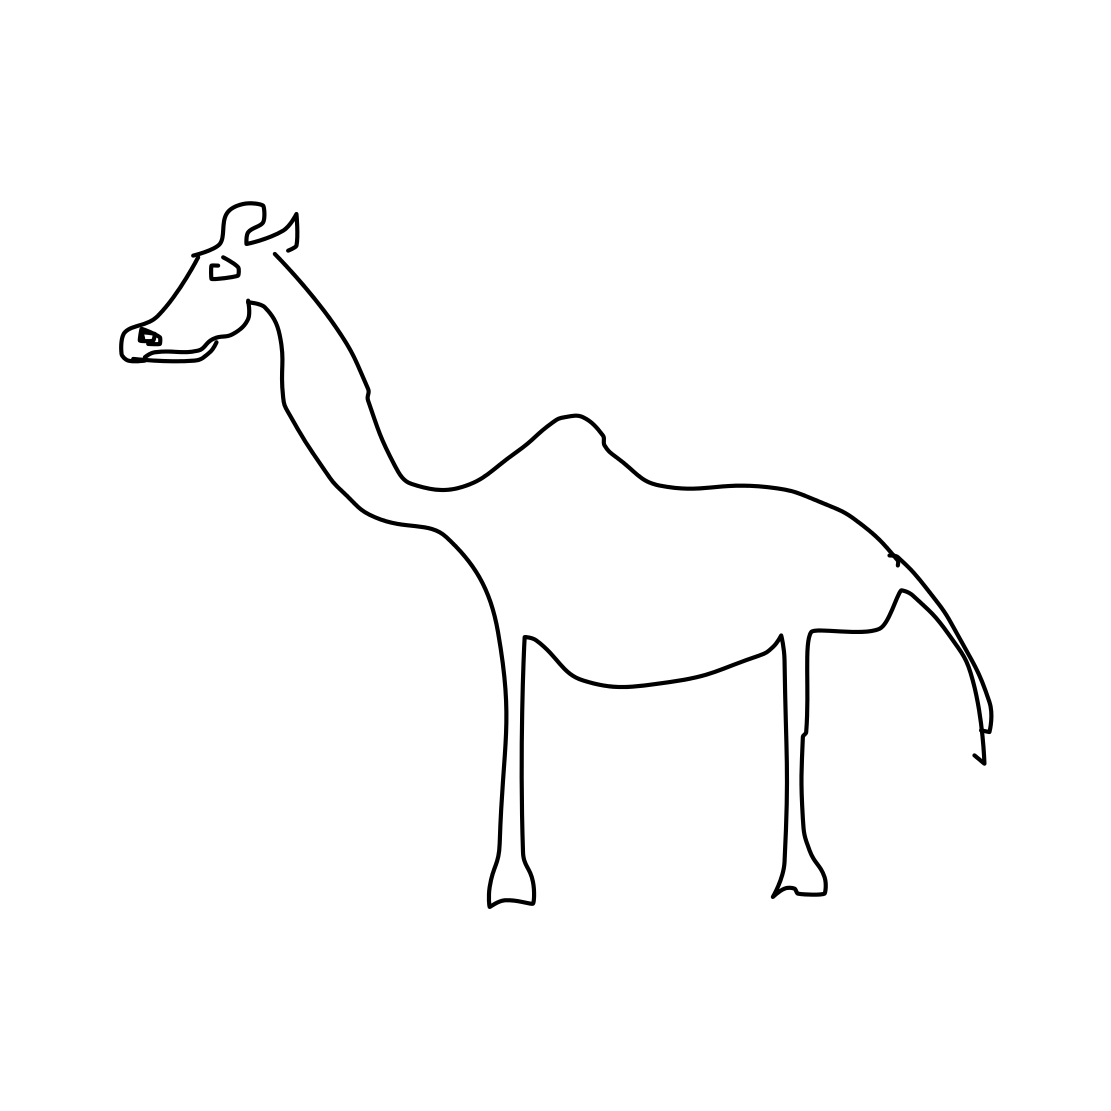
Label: camel